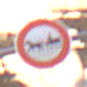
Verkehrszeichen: VerbotGespannfuhrwerke
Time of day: MorningAfternoon
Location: Outdoor (Urban)
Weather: PartlyCloudy
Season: NotSpecified
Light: Natural